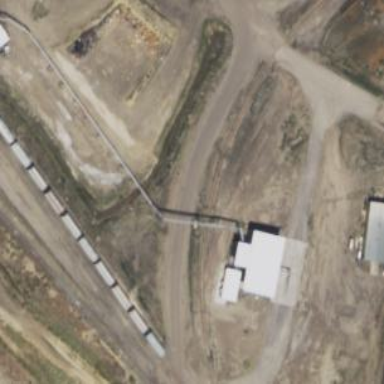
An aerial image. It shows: Railway spur service.